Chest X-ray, AP view. Patient: 40 years old, sex M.
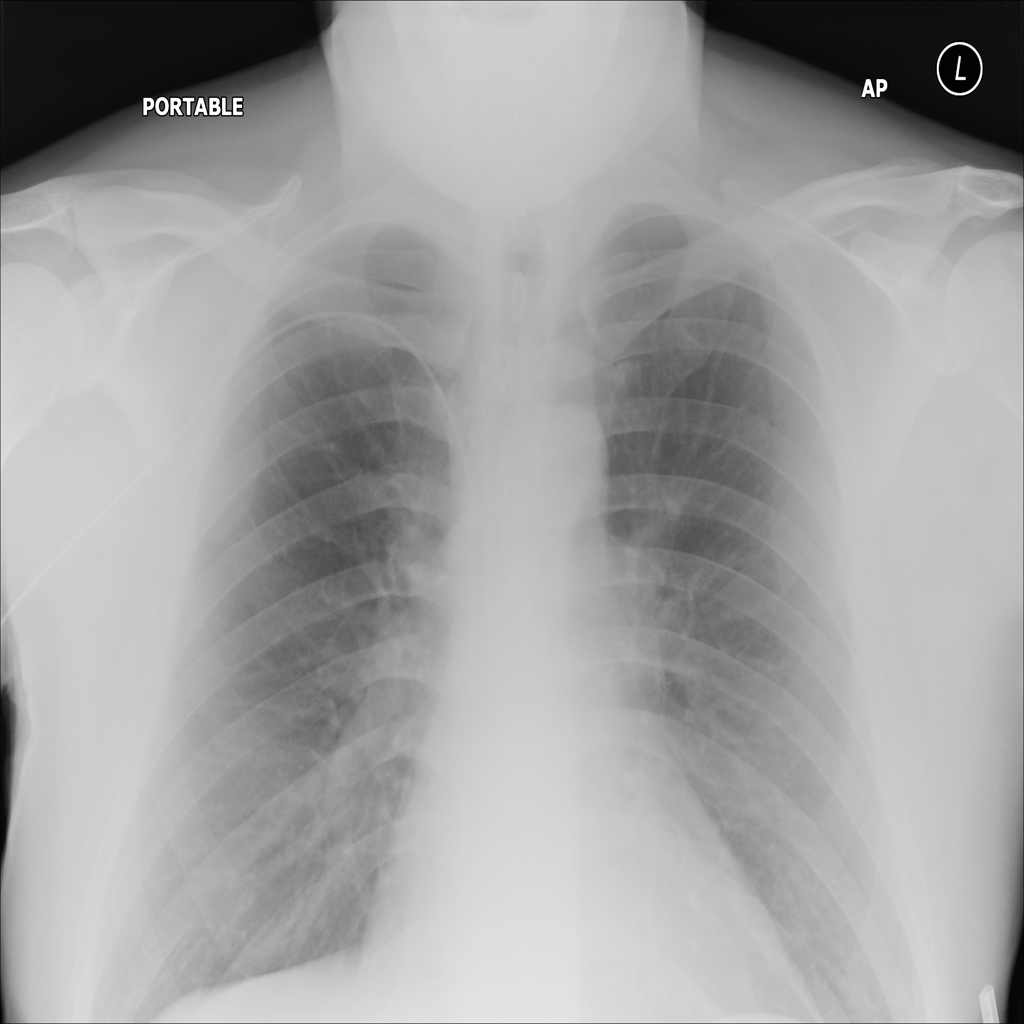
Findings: No Finding